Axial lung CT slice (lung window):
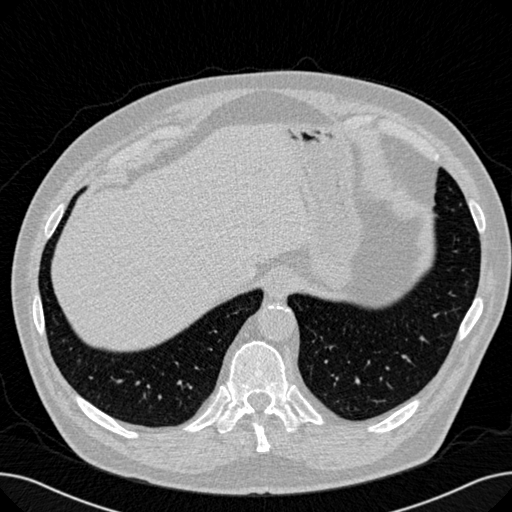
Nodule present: no